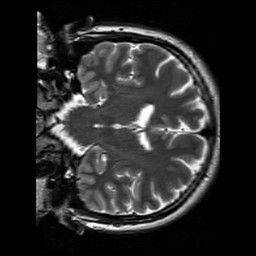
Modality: T2w
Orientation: coronal
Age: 19
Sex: male
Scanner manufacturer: siemens
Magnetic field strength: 3 T
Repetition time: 7 s
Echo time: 0.09 s